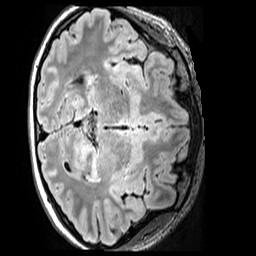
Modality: FLAIR
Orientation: axial
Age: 12
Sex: female
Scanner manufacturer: siemens
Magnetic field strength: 3 T
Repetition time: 5 s
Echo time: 0.388 s